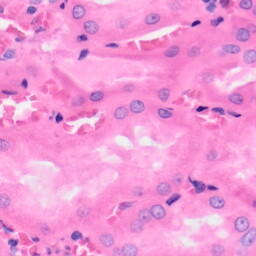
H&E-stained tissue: Kidney